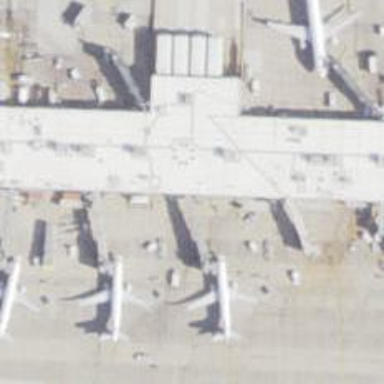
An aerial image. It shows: Airport gate.